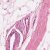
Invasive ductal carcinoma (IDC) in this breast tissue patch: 0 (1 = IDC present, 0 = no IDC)